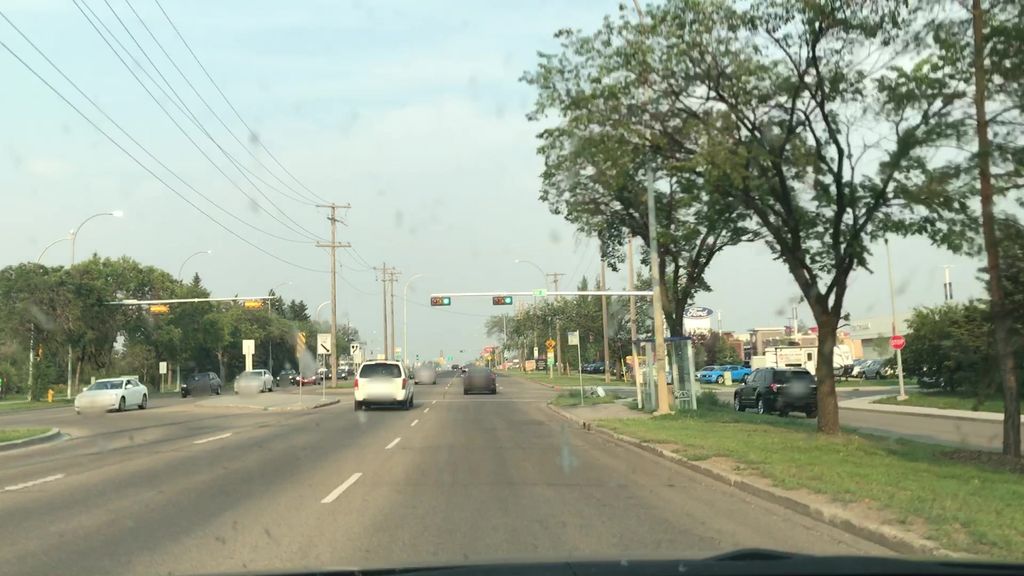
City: edmonton